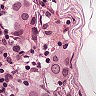
Metastatic tissue present: yes